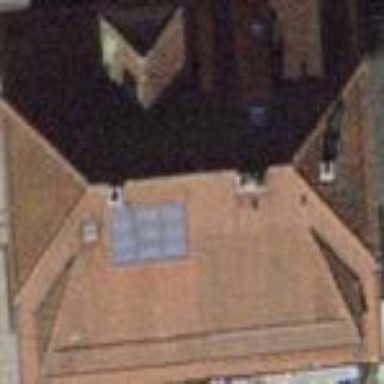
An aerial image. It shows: Hipped-roof apartment building with roof tiles.